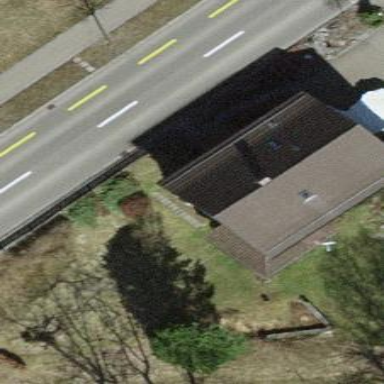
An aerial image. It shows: Simple house.